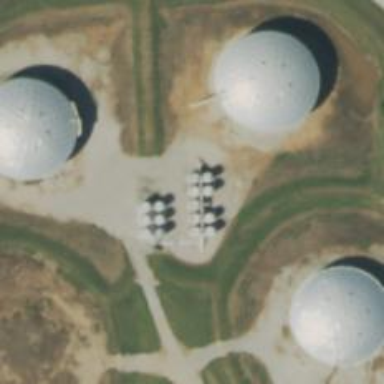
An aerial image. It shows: Storage tank with man-made structure.